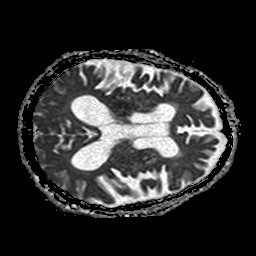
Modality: ADC
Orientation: axial
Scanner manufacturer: philips
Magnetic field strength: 1.5 T
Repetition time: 3.681 s
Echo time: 0.09411 s